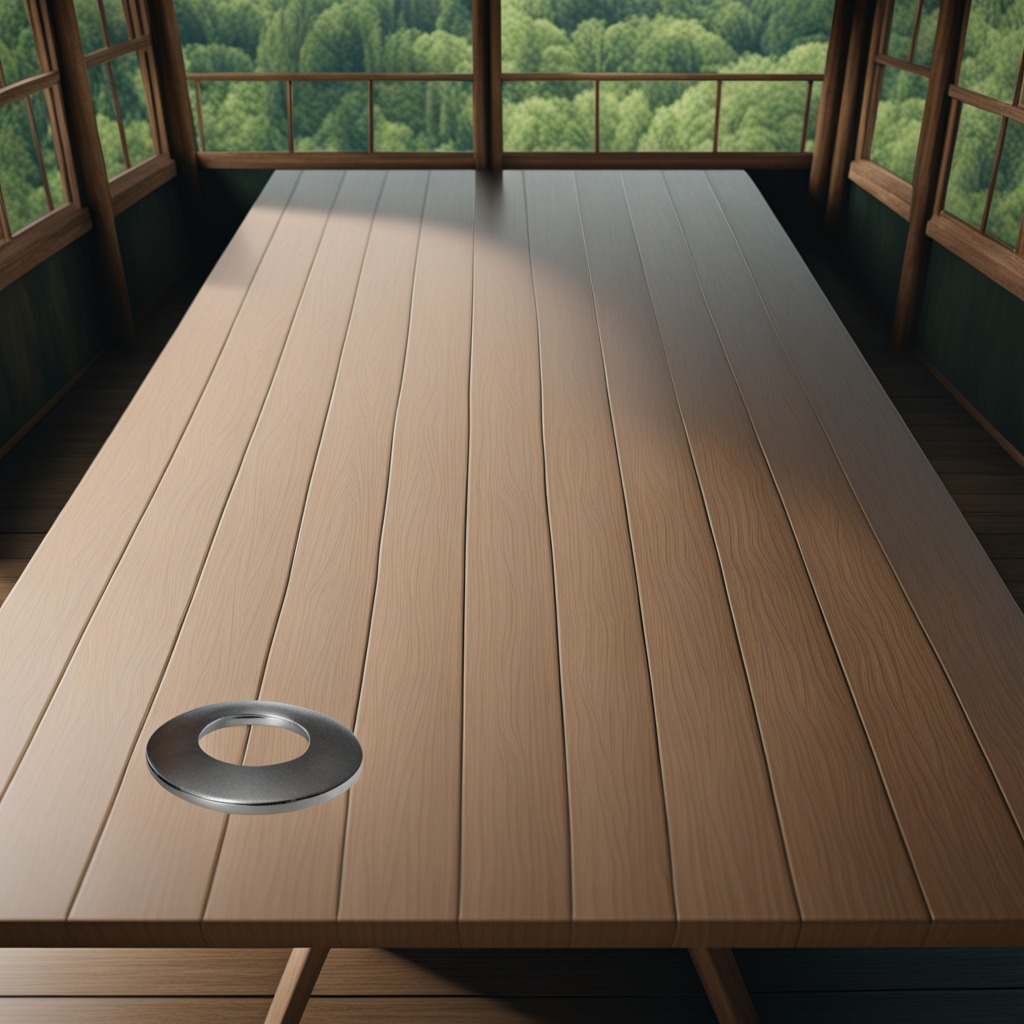
A flat metal washer lies on a wooden table inside a jungle field workshop tent humid ambient light worn but